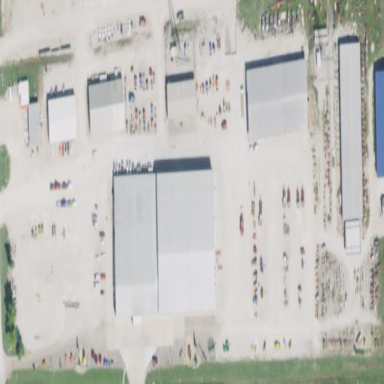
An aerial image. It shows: Industrial area with shop specializing in farm implements.